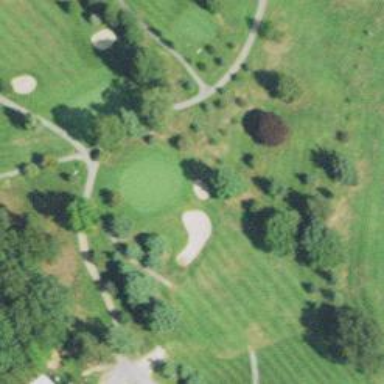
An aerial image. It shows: Golf Course Hole.